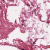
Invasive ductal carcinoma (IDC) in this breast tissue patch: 0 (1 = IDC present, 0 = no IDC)